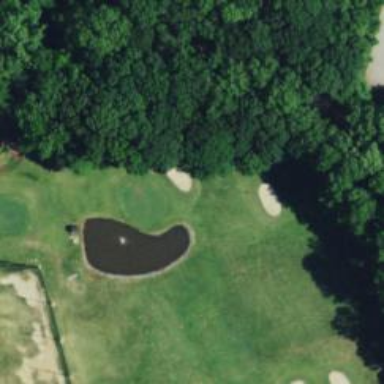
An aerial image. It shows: Golf hole.